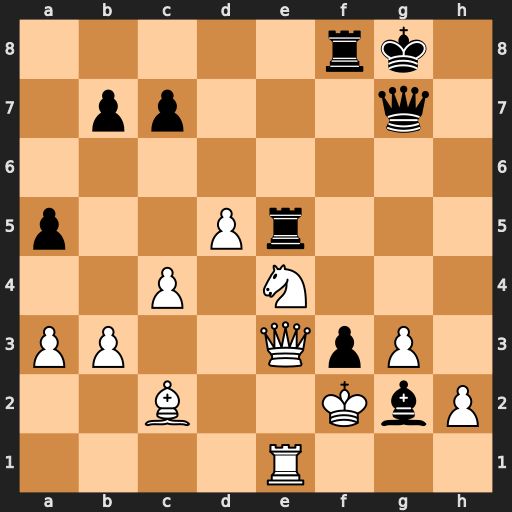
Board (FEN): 5rk1/1pp3q1/8/p2Pr3/2P1N3/PP2QpP1/2B2KbP/4R3
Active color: w
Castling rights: -
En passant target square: -
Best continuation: Nf6+ Rxf6 Qxe5